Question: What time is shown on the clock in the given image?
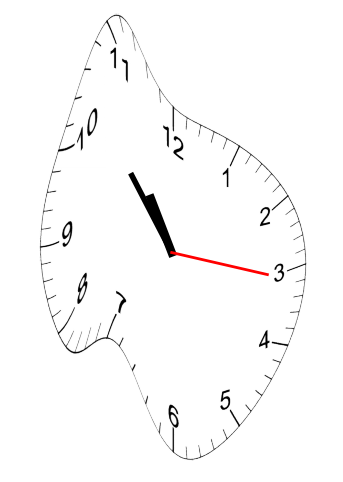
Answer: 10:53:16